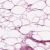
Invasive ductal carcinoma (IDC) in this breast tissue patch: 0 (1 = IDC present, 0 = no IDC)